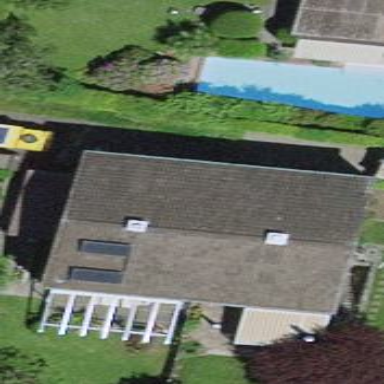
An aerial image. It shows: Simple and straightforward house.